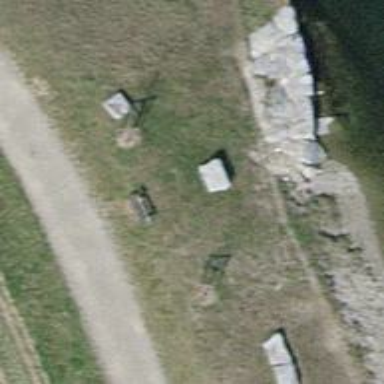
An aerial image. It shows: Brown bench in the vicinity.